Aerial crown-view tile of a tropical tree (Barro Colorado Island, Panama), acquired 20250512:
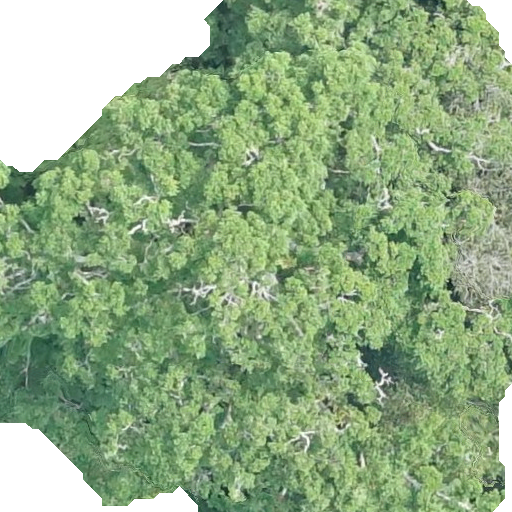
Species: Brosimum alicastrum
GBIF accepted scientific name: Brosimum alicastrum
Crown area: 421.168 m²